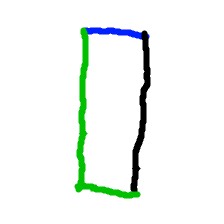
Shape: rectangle